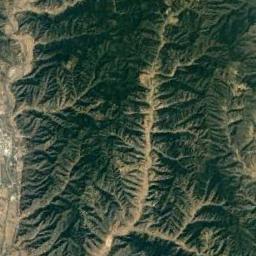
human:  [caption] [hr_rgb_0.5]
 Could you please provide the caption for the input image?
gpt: This mountain is completely covered by vegetation .

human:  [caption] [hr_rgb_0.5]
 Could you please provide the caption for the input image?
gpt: The mountain is full of green plants with lines of bare land .

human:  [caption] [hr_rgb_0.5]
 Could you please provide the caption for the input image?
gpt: Lots of trees are on the mountain .

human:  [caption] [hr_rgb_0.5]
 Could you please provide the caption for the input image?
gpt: The folded mountain consists of a number of ridges and valleys and is covered with dense vegetation .

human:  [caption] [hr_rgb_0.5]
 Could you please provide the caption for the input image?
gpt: There are many rifts on the green mountain .